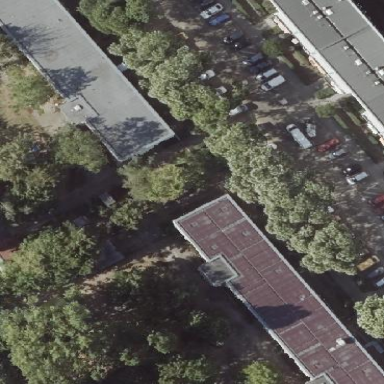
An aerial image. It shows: Flat roof kindergarten building.